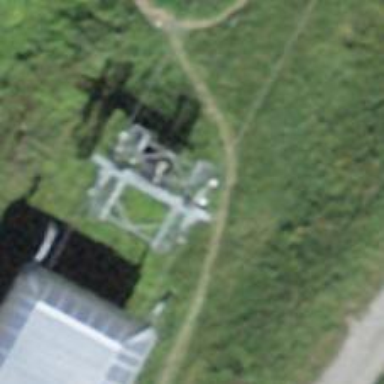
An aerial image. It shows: Pylon for aerialway.